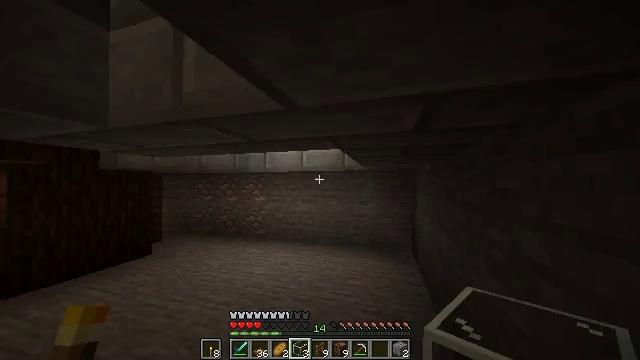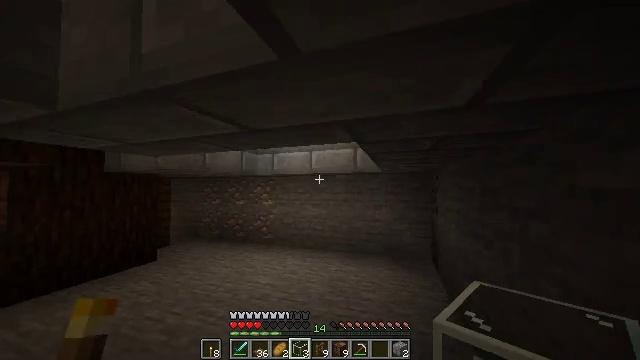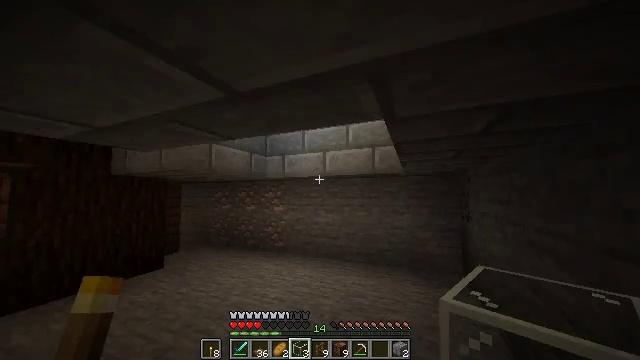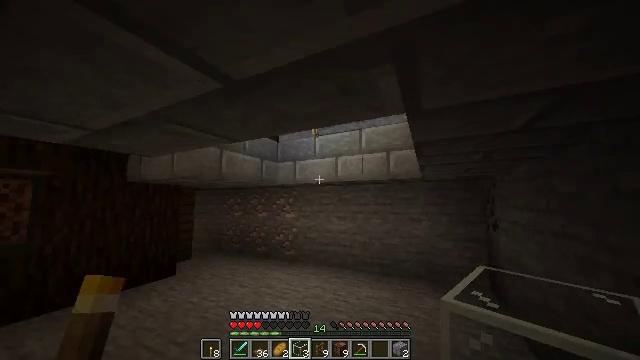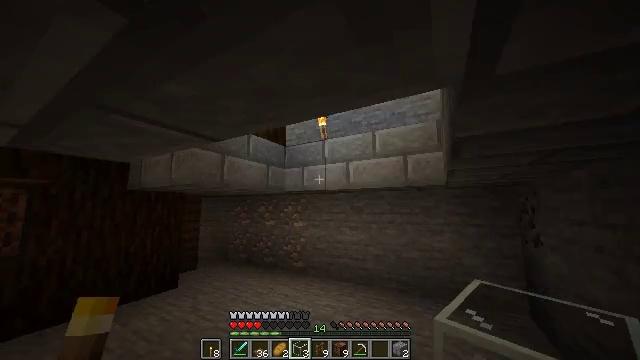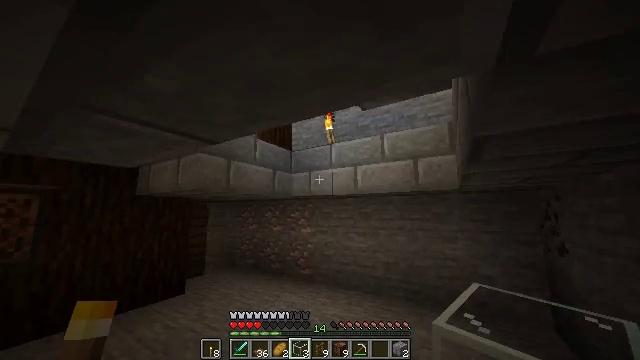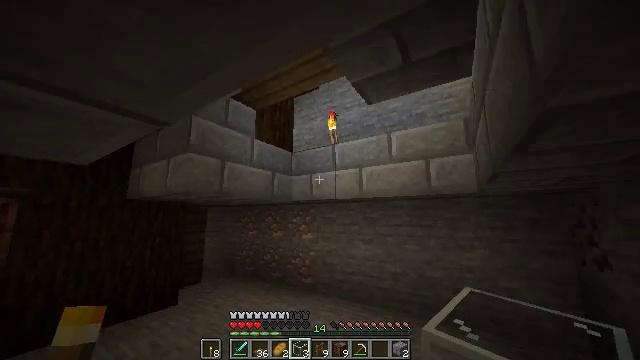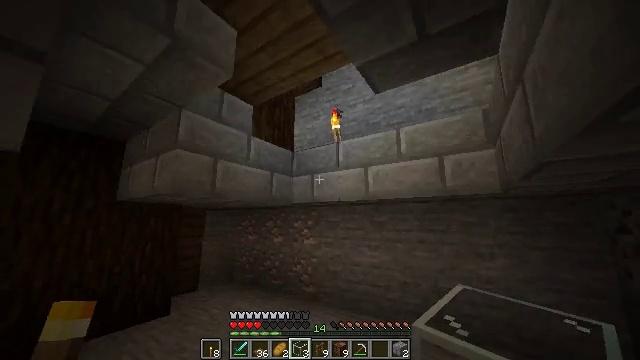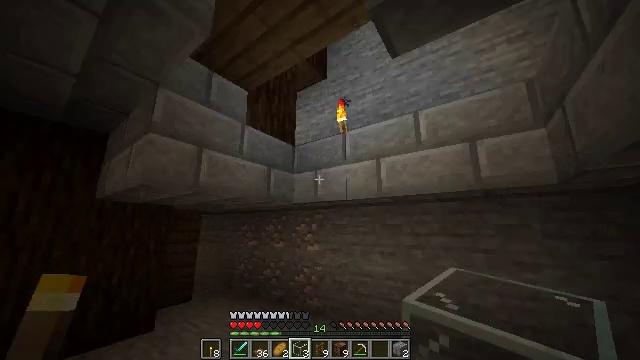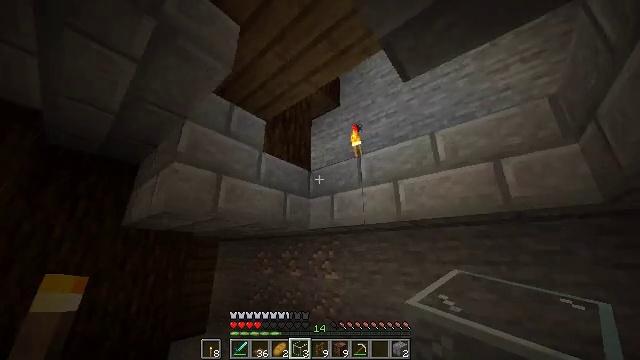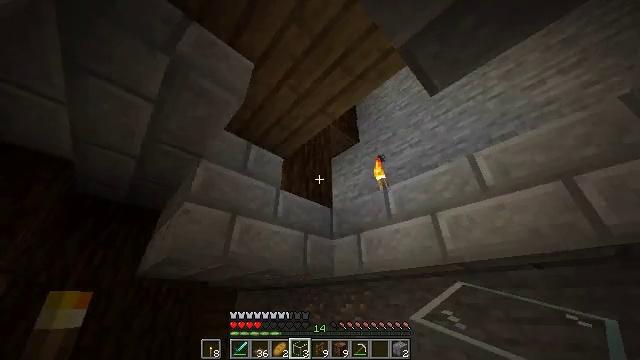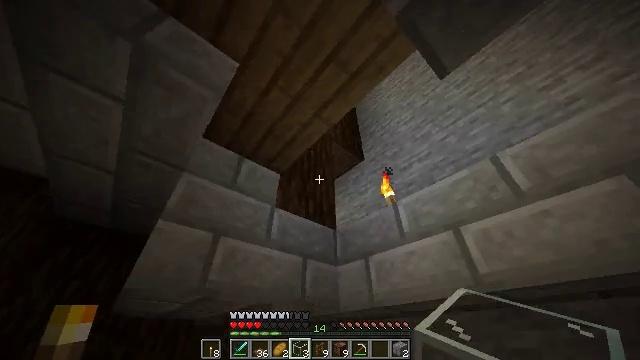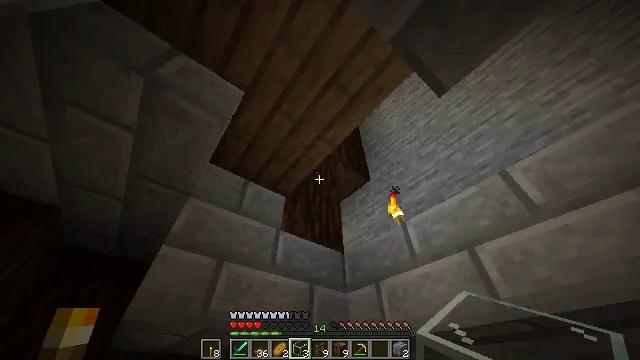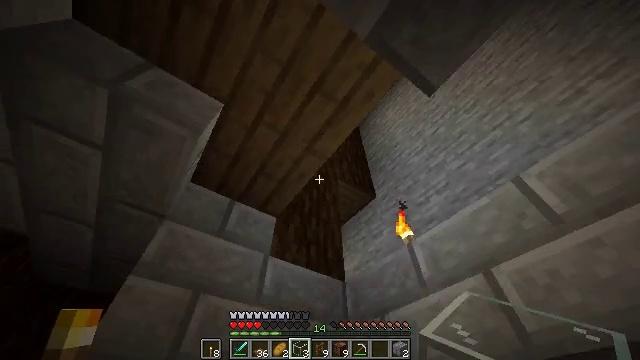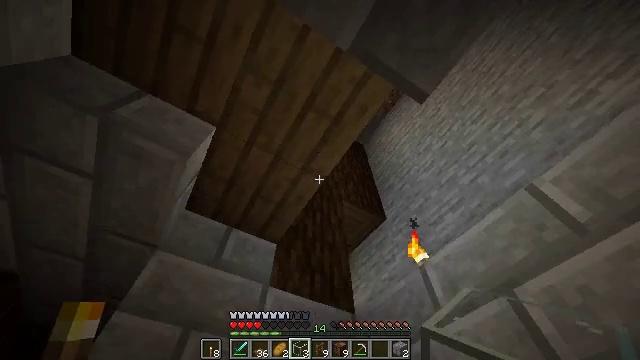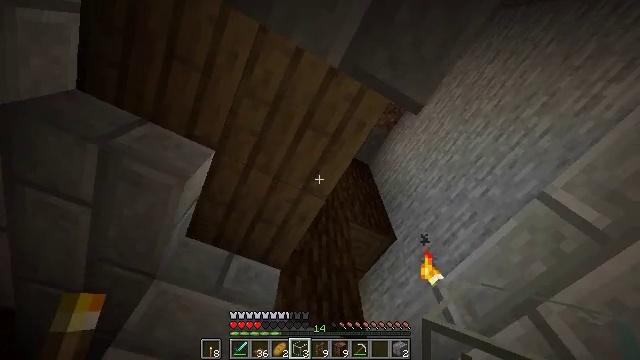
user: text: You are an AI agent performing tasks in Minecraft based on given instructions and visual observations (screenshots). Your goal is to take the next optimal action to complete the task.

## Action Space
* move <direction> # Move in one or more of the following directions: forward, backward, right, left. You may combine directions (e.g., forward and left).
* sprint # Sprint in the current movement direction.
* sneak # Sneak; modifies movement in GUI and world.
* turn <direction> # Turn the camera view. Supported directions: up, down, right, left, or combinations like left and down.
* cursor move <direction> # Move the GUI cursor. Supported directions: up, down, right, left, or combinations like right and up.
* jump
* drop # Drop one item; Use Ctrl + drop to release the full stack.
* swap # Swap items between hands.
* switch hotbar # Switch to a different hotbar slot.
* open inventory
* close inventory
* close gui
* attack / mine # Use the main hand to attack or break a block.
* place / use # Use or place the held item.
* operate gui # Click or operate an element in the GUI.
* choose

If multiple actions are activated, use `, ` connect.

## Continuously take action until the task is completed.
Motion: motion action
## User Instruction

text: Mine the spruce slab.
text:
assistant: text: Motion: move forward, turn left
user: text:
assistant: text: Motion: move forward, turn left and up
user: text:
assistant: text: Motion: move forward, turn left and up
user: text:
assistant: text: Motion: move forward, turn left and up
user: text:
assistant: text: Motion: move forward, turn left and up
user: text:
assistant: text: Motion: move forward, turn left and up
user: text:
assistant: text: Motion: move forward, turn left and up
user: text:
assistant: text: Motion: move forward, turn left and up
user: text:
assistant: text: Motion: move forward, turn left and up
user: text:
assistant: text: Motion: move forward, turn left and up
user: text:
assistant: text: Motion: move right, turn left and up
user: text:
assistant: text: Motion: move right, turn left and up
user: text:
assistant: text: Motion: turn left and up
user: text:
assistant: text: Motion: turn left and up
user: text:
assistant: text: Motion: turn left and up
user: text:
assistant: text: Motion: turn left and up
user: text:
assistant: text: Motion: no_op
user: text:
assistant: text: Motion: no_op
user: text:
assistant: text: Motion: no_op
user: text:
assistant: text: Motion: no_op
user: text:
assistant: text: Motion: no_op
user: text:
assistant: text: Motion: move right, turn left and up
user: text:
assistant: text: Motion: move right, turn left and up
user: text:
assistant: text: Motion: move right, turn left and up
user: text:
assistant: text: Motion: move right, turn left and up
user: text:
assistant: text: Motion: move right, turn left
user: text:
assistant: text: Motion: turn left
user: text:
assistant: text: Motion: turn left
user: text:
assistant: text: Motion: turn left and down
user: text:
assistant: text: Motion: turn left